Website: crate-barrel
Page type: customer-info-address
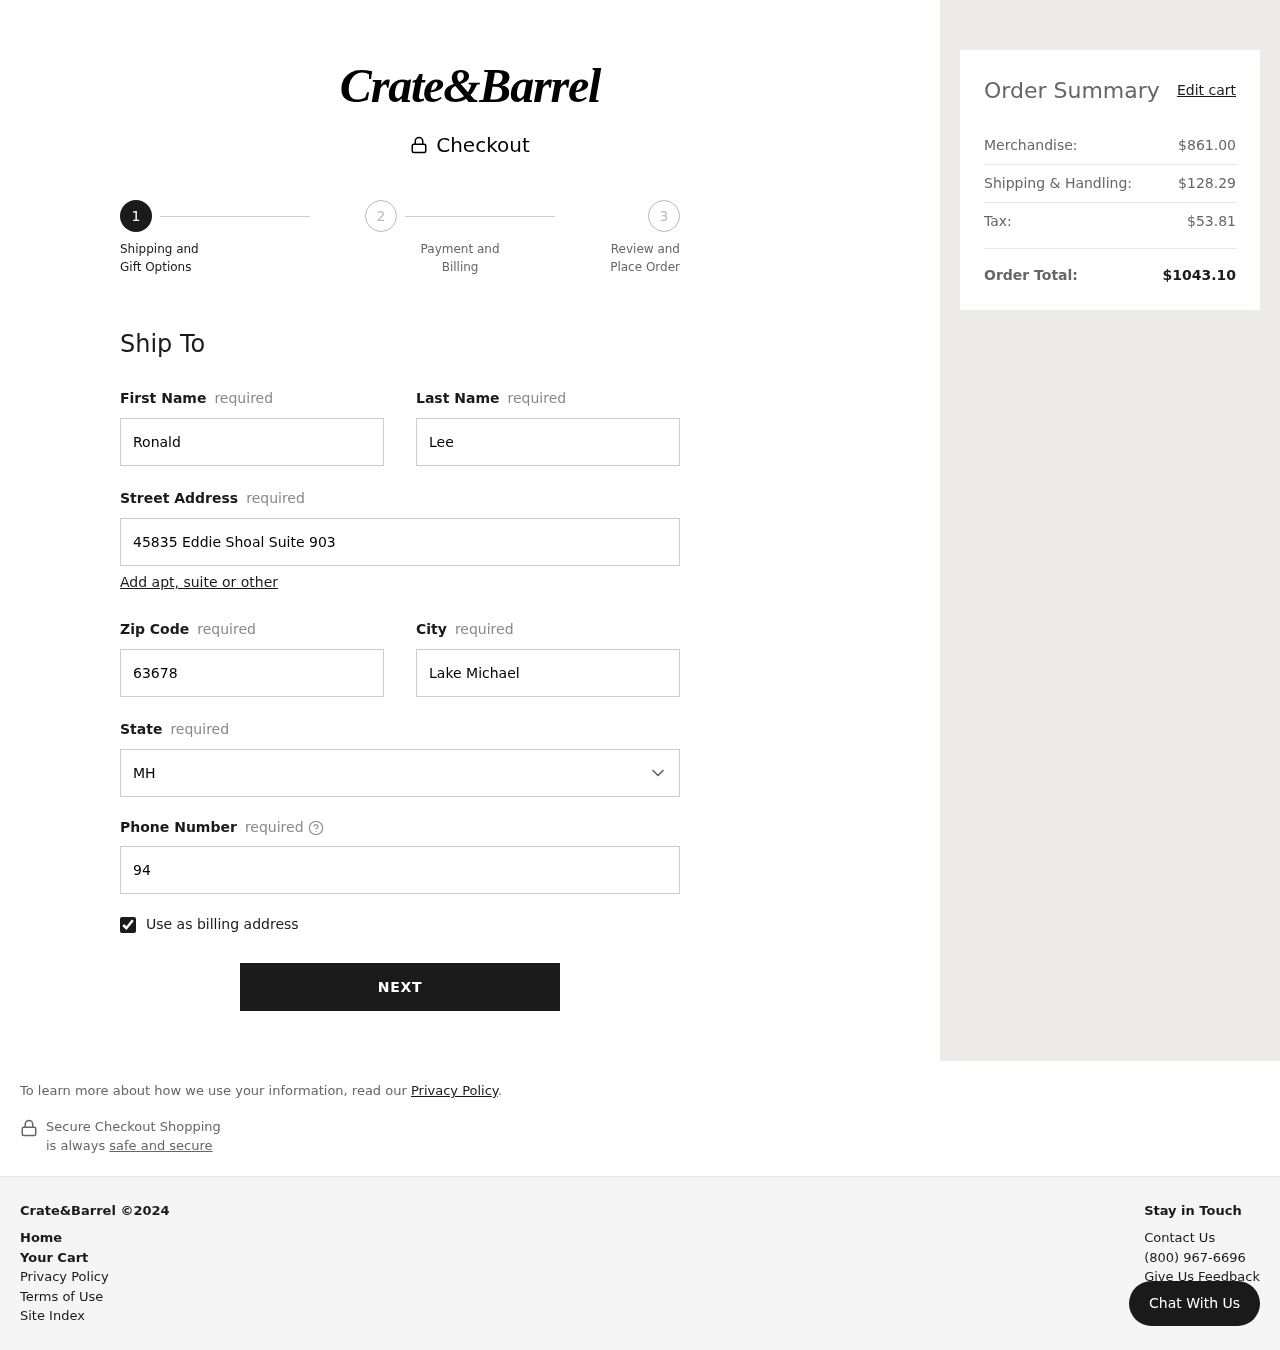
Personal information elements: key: PII_CITY
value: Lake Michael
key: PII_FIRSTNAME
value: Ronald
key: PII_LASTNAME
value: Lee
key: PII_PHONE
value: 9486807003
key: PII_POSTCODE
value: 63678
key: PII_STATE
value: MH
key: PII_STREET
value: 45835 Eddie Shoal Suite 903
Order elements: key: ORDER_SUBTOTAL
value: $861.00
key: ORDER_SHIPPING_COST
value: $128.29
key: ORDER_TAX
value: $53.81
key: ORDER_TOTAL
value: $1043.10